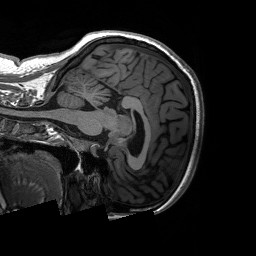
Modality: T1w
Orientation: sagittal
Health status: ill
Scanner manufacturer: siemens
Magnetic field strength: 3 T
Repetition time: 2.3 s
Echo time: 0.00226 s